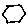
Label: hexagon